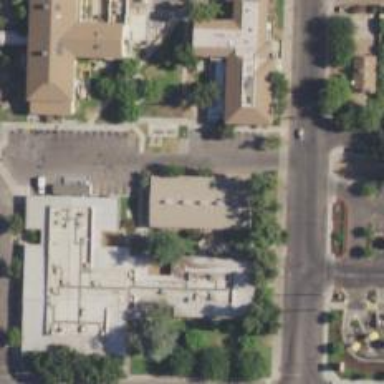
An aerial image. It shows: Clinic.